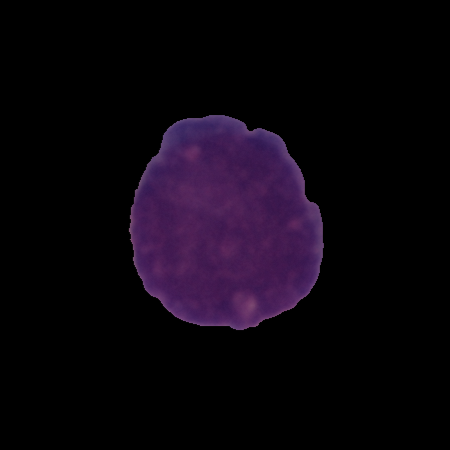
Label: cancer